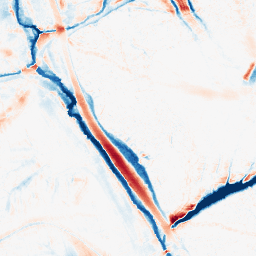
Category: morphological
Decomposition family: morphological_ellipse
Decomposition parameters: operation: average
width: 20
height: 30
Upsampling method: bicubic
Upsampling parameters: scale: 8
Upsampling scale: 8